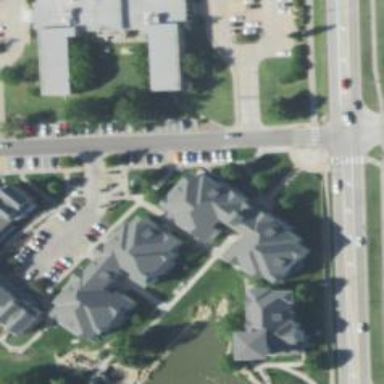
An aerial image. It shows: Footway.